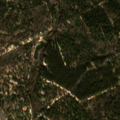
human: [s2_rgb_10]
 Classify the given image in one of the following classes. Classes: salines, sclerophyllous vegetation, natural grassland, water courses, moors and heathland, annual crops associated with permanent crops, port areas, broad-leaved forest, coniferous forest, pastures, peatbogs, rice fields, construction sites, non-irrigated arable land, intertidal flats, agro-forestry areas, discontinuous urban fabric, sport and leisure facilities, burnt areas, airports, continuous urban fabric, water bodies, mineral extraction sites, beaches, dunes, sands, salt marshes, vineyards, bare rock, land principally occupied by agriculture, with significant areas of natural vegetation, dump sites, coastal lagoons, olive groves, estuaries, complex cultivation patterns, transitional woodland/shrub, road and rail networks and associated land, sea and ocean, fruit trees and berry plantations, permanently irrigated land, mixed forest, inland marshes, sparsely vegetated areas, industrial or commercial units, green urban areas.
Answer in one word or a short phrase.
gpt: broad-leaved forest